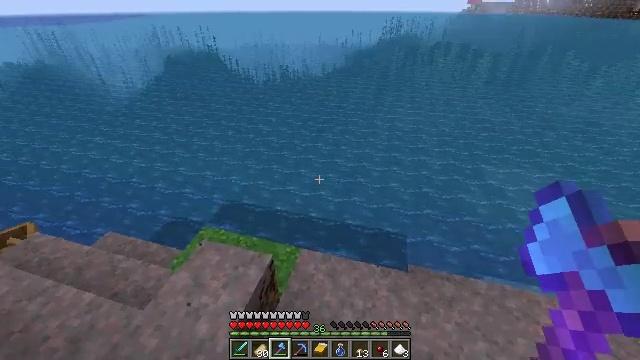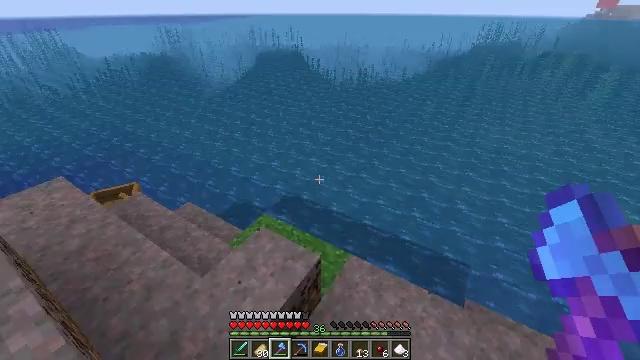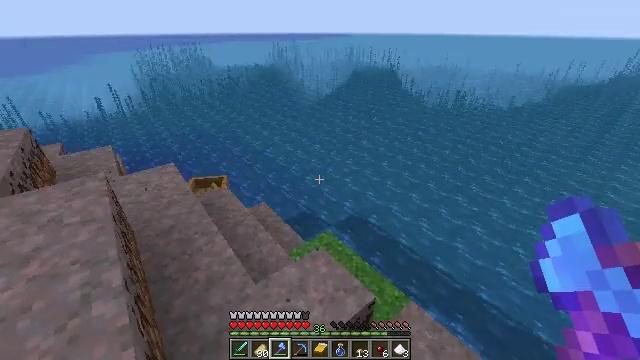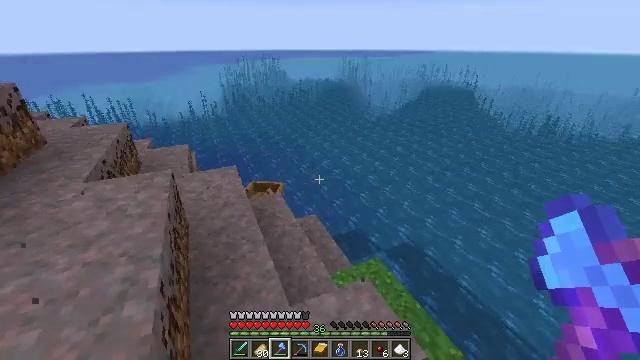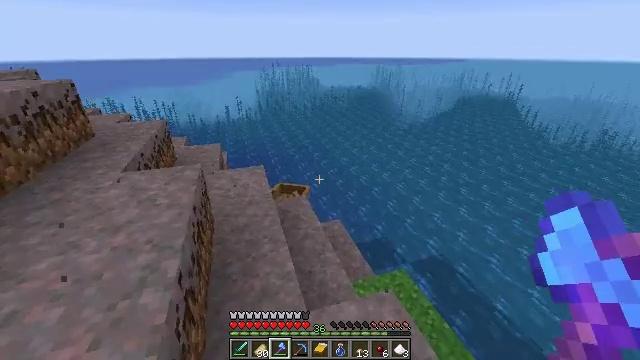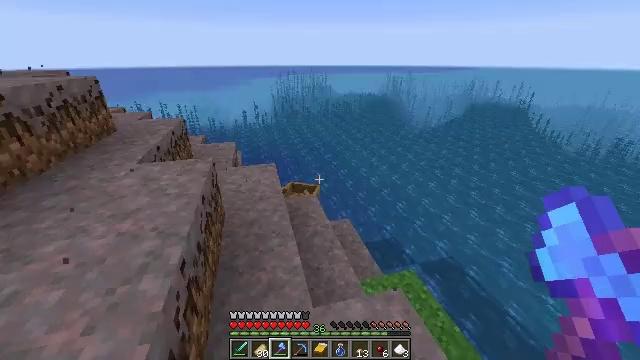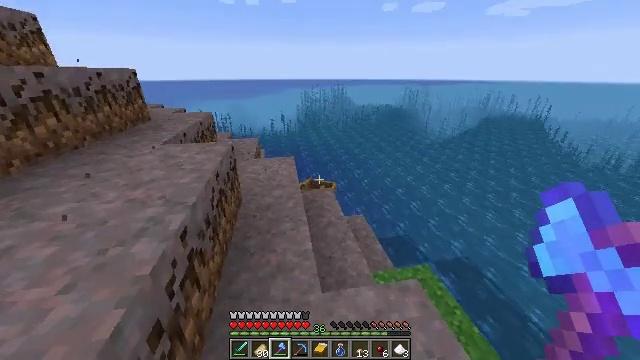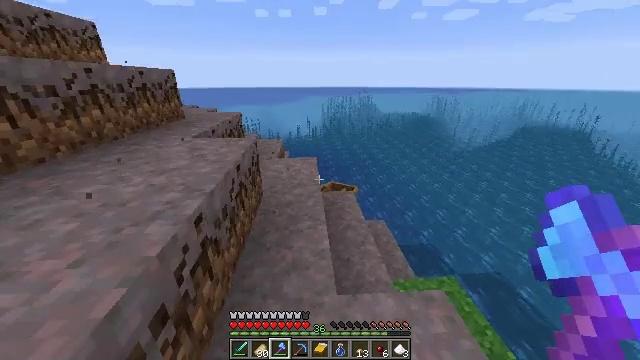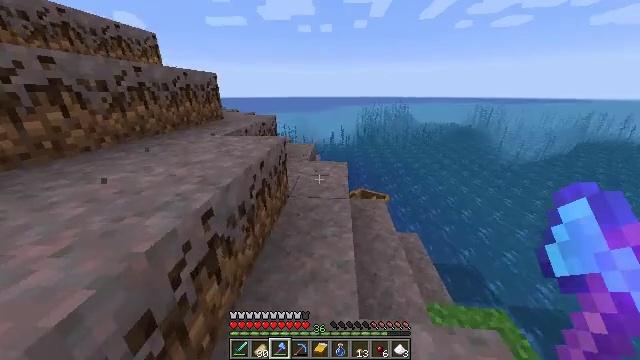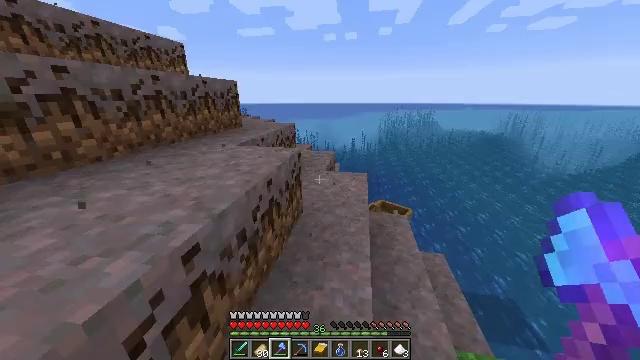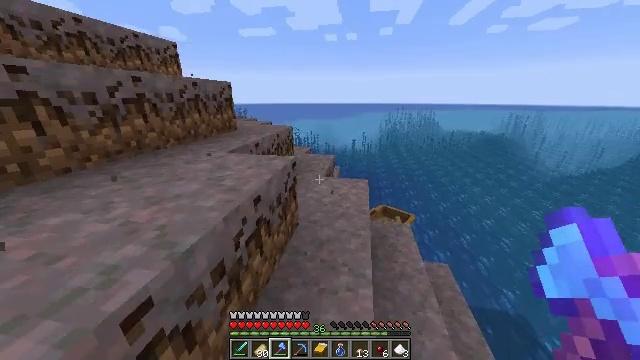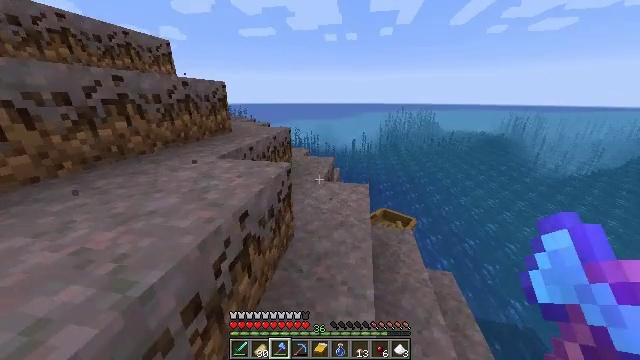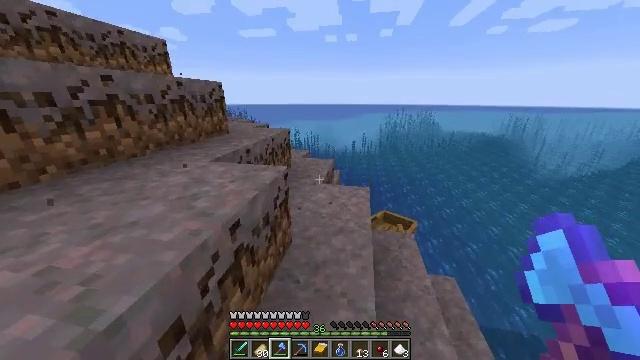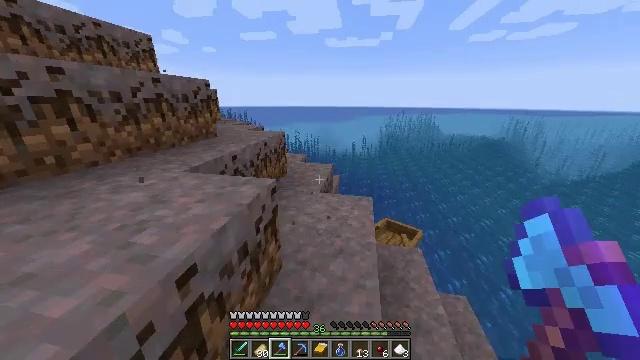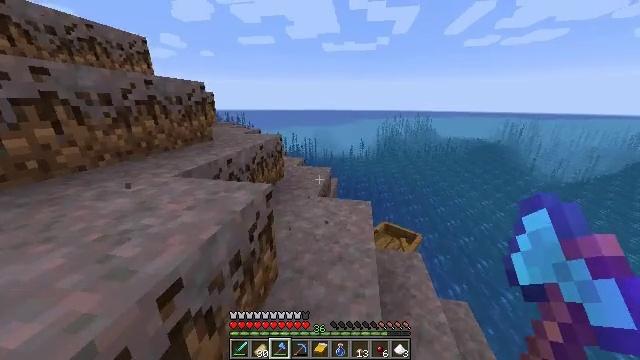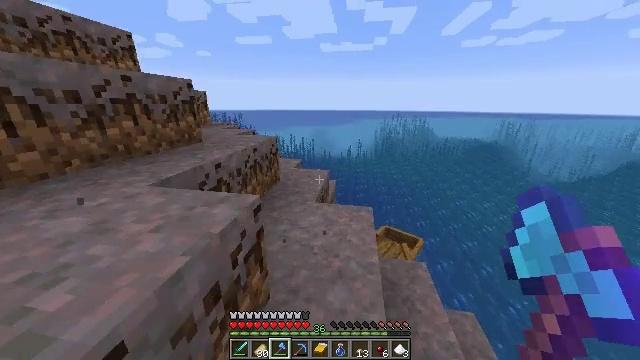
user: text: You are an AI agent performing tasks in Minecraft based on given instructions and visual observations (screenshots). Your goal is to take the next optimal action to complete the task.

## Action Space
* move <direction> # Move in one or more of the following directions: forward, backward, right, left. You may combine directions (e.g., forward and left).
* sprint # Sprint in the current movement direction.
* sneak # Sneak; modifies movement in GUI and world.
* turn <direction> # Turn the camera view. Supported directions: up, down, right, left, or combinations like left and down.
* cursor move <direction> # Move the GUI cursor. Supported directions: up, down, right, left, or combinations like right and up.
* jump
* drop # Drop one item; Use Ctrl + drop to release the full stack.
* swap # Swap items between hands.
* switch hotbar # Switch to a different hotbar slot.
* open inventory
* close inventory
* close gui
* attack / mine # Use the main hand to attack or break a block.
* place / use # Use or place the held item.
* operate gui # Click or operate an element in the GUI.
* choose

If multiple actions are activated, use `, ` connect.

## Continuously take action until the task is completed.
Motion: motion action
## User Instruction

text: Collect parts of the brown mushroom block.
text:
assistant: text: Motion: move forward, turn left
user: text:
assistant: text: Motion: move forward, turn left and up
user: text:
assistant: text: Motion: move forward, turn left and up
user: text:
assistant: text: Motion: move forward, sprint, turn left and up
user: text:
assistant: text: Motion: move forward, sprint, turn left
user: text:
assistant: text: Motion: move forward, sprint, turn left
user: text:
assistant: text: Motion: move forward, sprint, turn left and up
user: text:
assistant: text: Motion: move forward, turn left and up
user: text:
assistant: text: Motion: move forward, sprint, turn left and up
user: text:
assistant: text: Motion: move forward, sprint
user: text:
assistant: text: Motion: move forward, sprint
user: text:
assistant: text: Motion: move forward
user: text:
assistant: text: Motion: move forward
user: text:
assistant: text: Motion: move forward
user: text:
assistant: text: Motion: move forward, sprint
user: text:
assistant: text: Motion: move forward, sprint
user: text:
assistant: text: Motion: move forward, sprint
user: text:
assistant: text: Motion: move forward
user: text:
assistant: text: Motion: move forward, turn left
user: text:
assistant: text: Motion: move forward, turn left and up
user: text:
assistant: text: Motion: move forward, turn left and up
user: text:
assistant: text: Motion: move forward, turn left and up
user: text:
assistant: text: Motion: move forward, turn left and up
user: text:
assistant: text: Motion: move forward, turn left
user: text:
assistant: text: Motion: move forward, jump
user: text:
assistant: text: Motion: move forward, jump
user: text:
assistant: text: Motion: move forward, jump
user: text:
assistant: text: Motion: move forward, jump
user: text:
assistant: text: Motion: move forward, jump
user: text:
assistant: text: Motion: move forward, jump